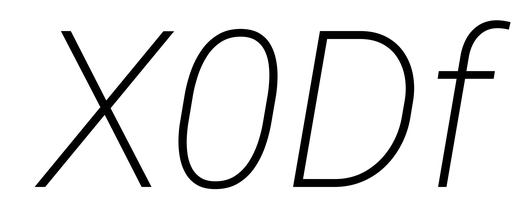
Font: Roboto-Italic_ExtraLight_Italic